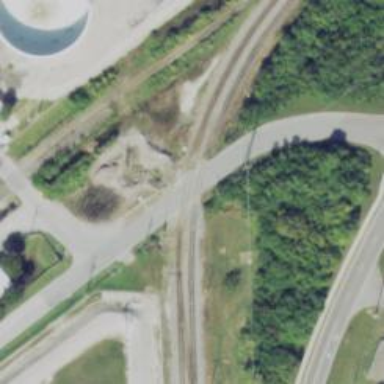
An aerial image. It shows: Railway level crossing.